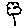
Label: flower